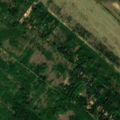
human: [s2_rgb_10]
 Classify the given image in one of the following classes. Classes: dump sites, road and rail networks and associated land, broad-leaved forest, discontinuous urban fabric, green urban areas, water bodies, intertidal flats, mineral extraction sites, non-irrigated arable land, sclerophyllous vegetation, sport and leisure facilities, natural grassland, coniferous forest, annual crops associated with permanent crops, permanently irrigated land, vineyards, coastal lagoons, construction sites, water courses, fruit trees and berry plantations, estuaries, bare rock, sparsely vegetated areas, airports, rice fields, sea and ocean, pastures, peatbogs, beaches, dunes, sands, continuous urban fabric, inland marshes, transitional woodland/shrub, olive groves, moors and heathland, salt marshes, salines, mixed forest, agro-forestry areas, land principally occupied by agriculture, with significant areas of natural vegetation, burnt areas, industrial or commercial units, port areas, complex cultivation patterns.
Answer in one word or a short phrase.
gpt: non-irrigated arable land, broad-leaved forest, coniferous forest, mixed forest, natural grassland, transitional woodland/shrub